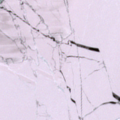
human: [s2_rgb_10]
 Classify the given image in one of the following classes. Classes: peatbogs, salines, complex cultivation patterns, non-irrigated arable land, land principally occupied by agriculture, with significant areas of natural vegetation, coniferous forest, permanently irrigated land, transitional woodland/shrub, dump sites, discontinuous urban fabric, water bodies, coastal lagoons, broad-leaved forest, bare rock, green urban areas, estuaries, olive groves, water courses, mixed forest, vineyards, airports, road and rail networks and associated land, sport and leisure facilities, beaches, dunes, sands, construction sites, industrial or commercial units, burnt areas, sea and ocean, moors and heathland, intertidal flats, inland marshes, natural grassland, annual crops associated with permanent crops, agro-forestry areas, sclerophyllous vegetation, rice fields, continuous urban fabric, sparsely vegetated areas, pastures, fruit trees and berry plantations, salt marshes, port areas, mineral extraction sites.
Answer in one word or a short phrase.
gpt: sea and ocean